Question: Under the category of User I have two entries that have the same synonym. If this synonym is the same for two of the entries is it possible for the dialogflow to ask which entry I want?
> DialogFlow Entity Entry Screen

When the chat bot prompts for the User and John is said the bot will then answer with something like 'Which John? 123 or 321?'
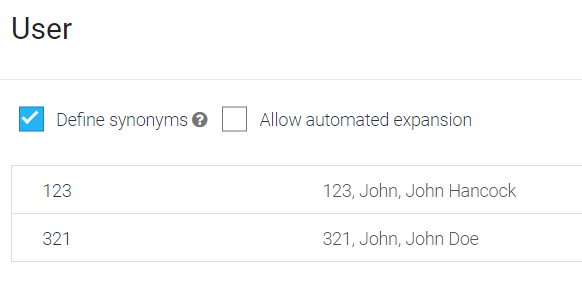
Answer: i don't think what you are doing now will work. dialog flow wont be able to detect which entity you want to use. that you should do with your business logic. one thing you can do is you can create a intent for
> Which John? 123 or 321?
and invoke that from the Response of your webhook using followupEventInput.
'''
"followupEventInput": {
"name": "event name",
"languageCode": "en-US",
"parameters": {
"param": "param value"
}
}
'''
<URL>
or you can use events. events is a feature that allows you to invoke intents by an event name instead of a user query.
<URL>